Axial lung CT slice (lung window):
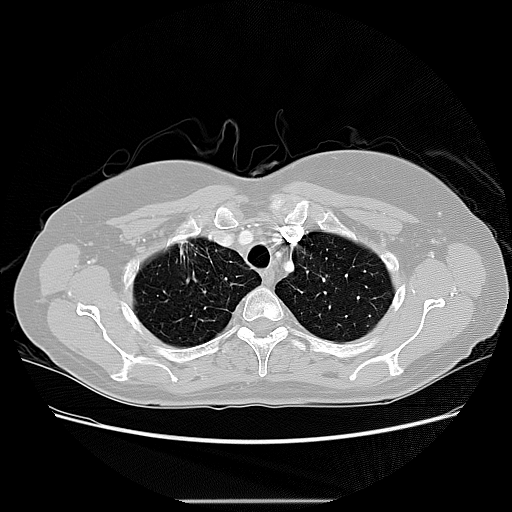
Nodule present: no